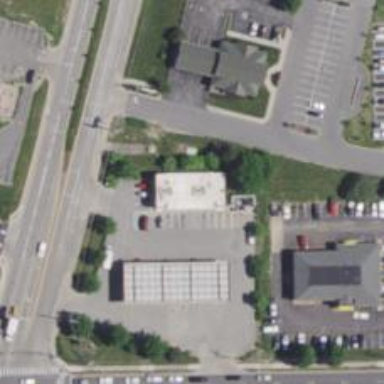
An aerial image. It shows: Convenience shop.